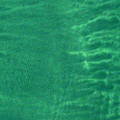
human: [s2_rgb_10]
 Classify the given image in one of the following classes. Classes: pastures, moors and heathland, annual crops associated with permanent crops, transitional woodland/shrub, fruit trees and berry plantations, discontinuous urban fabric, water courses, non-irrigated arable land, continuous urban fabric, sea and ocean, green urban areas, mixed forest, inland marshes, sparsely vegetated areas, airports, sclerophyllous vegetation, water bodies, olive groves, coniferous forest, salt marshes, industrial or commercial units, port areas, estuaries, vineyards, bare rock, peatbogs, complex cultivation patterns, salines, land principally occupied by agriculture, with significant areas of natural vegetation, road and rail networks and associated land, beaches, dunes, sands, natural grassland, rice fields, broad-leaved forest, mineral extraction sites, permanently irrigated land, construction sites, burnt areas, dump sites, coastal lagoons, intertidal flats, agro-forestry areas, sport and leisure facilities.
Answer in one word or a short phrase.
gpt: sea and ocean